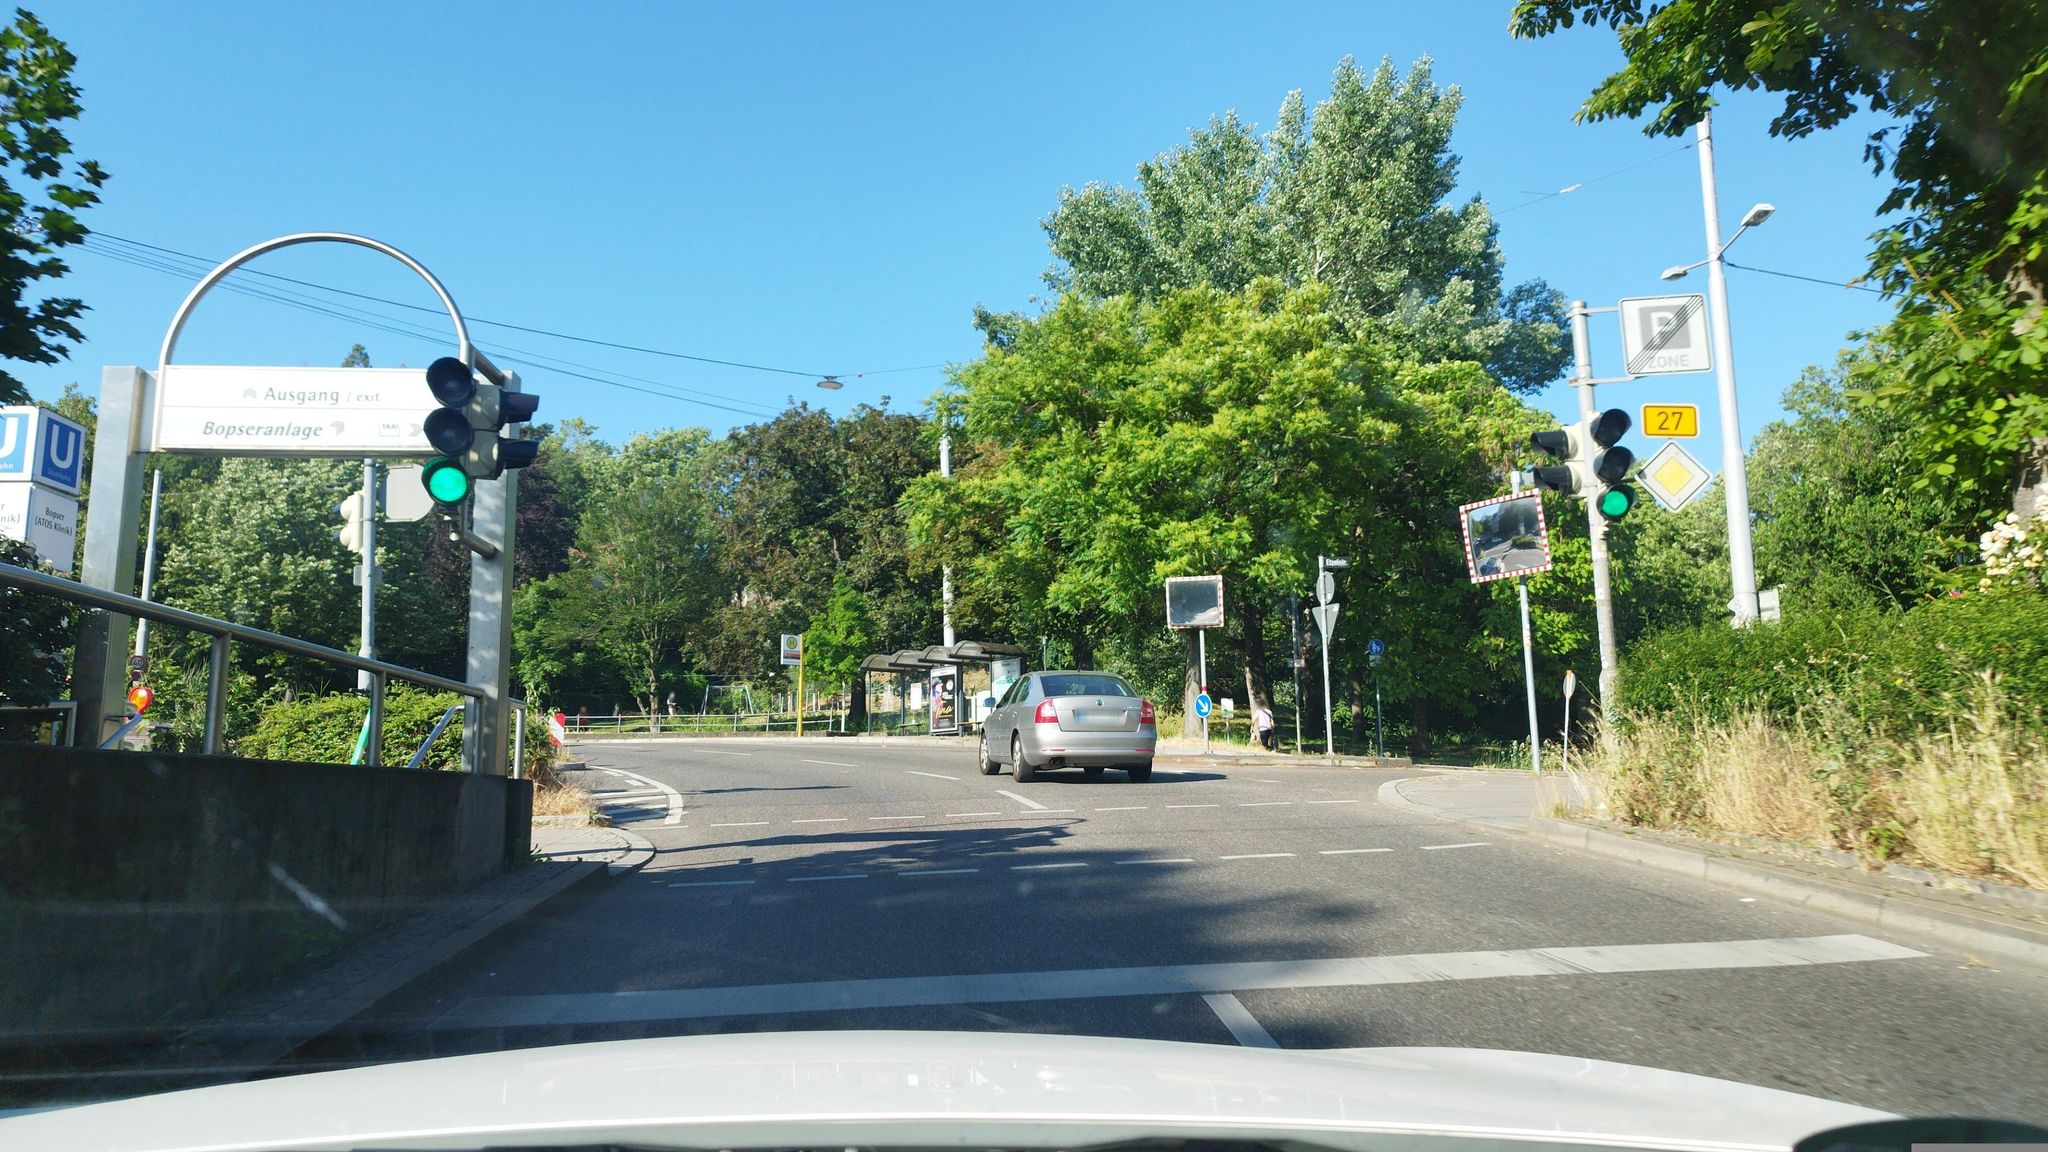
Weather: clear
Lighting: day
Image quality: good
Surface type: driving surface
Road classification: primary
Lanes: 2
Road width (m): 2, 2.5
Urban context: urban centre
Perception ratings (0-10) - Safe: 3.17, Lively: 3.68, Beautiful: 8.5, Boring: 2.67, Depressing: 4.2, Wealthy: 5.25